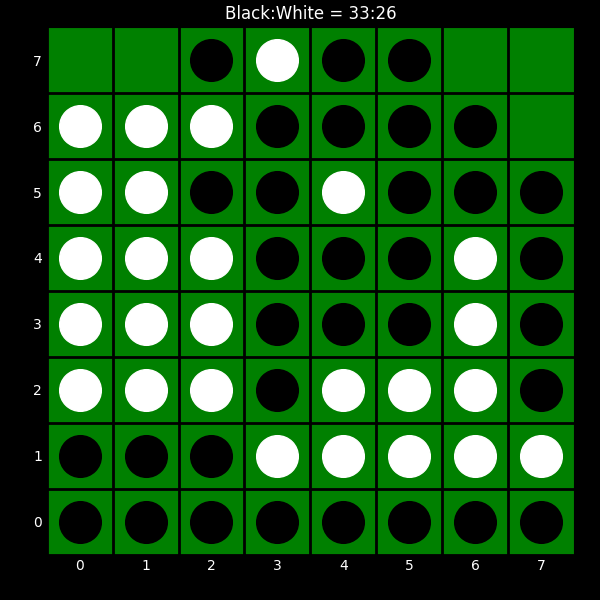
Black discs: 33
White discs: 26